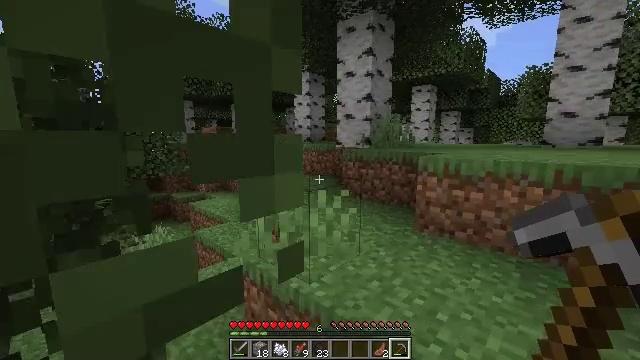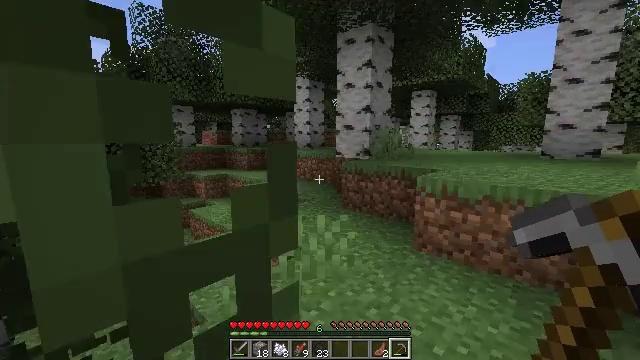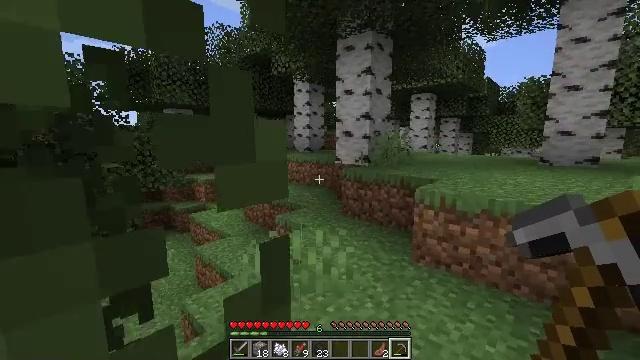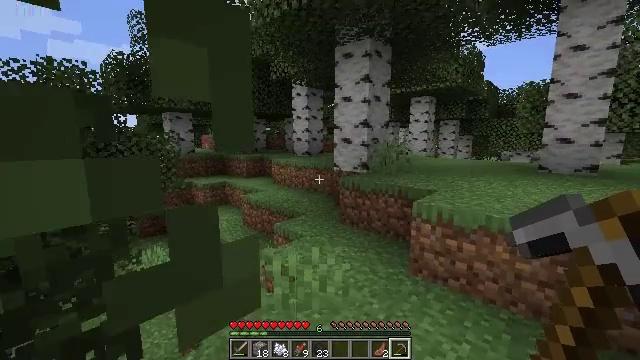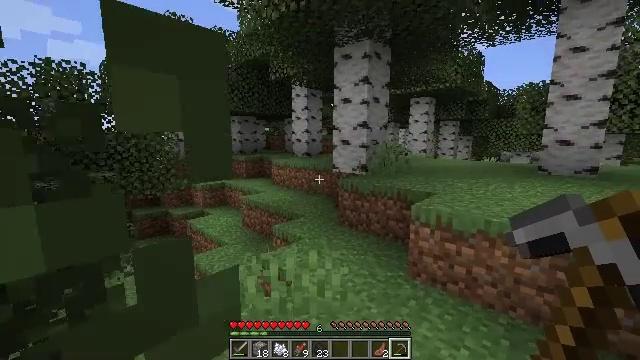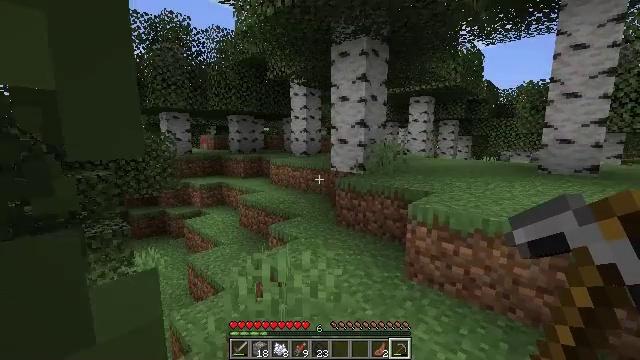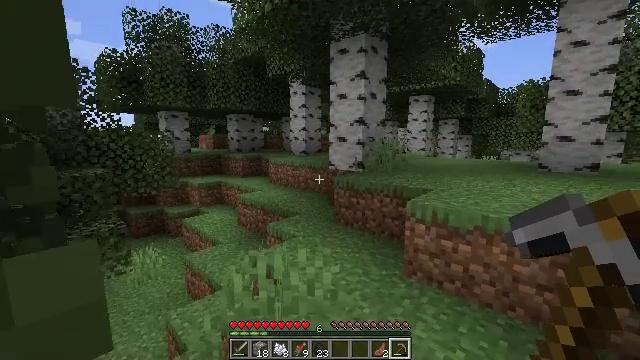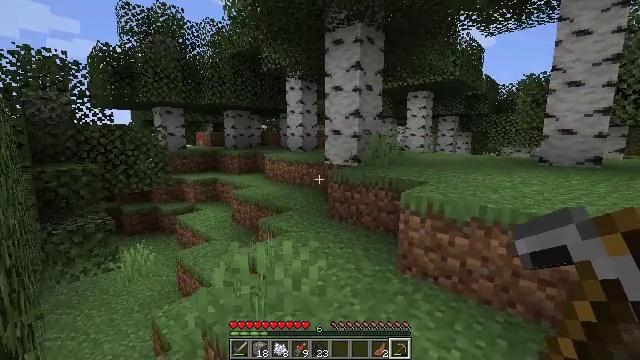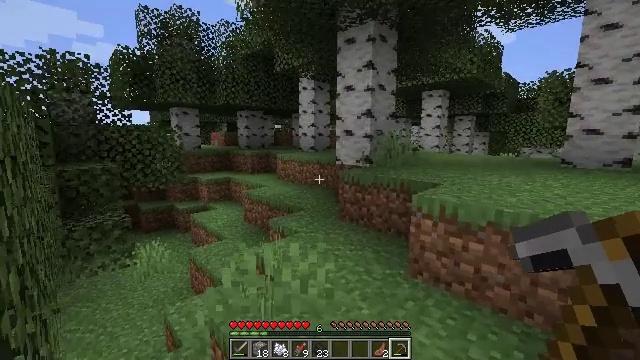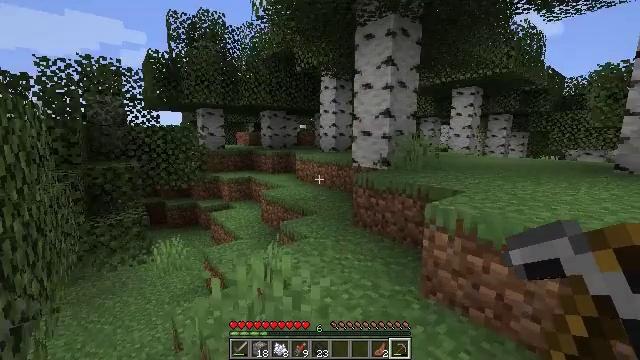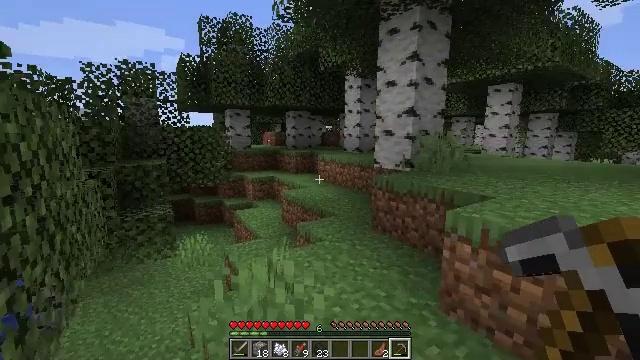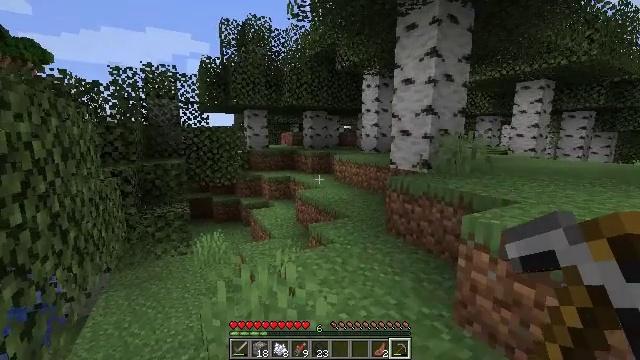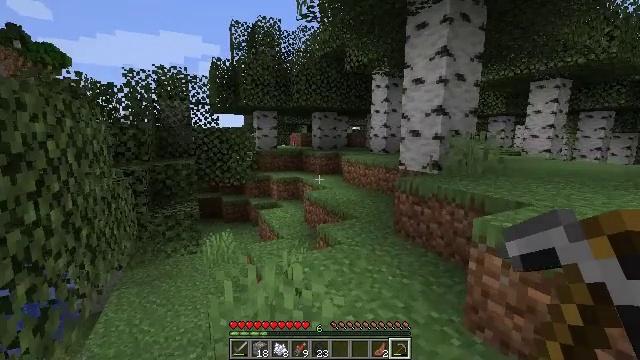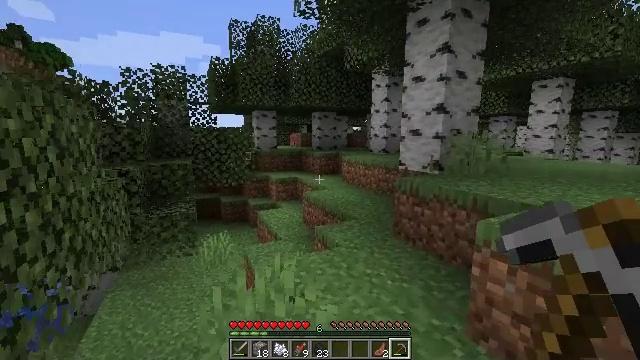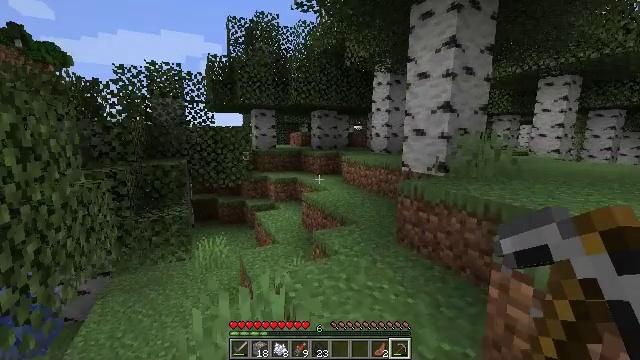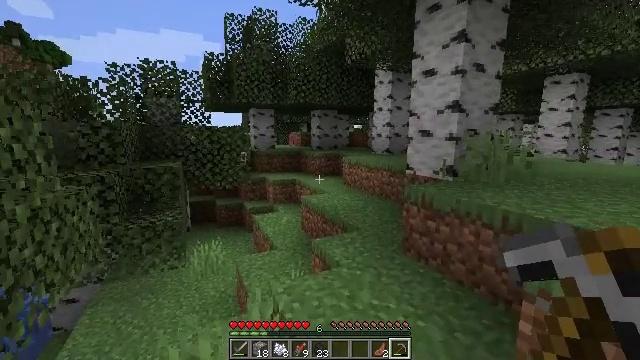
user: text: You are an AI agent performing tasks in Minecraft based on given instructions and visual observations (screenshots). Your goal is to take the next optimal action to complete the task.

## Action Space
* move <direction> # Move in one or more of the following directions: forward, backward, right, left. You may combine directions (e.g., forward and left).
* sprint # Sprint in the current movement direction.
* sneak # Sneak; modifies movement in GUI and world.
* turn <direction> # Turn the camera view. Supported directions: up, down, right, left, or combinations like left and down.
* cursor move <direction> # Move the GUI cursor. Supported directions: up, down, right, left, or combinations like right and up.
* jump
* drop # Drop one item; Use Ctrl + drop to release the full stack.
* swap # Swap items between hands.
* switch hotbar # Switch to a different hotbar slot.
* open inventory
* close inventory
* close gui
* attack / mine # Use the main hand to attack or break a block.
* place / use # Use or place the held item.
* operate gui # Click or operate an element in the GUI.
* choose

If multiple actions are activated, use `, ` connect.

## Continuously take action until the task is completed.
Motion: motion action
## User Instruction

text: Kill the salmon.
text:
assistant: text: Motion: move forward and move right, jump
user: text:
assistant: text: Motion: move forward and move right, jump
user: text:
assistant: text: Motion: move forward and move right, jump
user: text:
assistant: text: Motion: move forward and move right, jump
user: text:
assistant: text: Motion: move forward and move right, jump
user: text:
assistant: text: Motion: move forward and move right
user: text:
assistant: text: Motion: move forward and move right
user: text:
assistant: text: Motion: move forward and move right, turn left
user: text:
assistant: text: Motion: move forward and move right, turn left
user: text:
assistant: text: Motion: move forward and move right, turn left
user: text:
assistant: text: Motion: turn left
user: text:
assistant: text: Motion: move forward, turn left
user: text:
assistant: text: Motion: move forward
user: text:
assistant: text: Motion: move forward
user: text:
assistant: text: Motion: move forward
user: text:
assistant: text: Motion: no_op
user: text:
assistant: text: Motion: move forward
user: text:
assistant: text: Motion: move forward
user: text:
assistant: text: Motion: move forward
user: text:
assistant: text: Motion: move forward
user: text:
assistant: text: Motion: move forward
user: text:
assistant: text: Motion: move forward
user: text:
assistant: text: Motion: move forward
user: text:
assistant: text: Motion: move forward
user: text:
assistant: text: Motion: move forward
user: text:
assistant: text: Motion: move forward
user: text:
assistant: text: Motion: move forward and move right
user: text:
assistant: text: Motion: move forward and move right
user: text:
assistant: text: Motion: move forward
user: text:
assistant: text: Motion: move forward